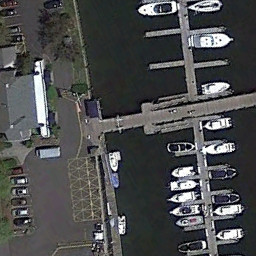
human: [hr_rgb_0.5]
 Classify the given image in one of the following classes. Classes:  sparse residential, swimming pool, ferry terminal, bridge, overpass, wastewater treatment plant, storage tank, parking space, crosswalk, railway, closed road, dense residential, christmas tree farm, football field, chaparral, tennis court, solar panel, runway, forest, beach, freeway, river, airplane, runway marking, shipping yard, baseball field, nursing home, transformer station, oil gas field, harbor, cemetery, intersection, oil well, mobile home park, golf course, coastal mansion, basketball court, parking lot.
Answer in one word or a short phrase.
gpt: ferry terminal